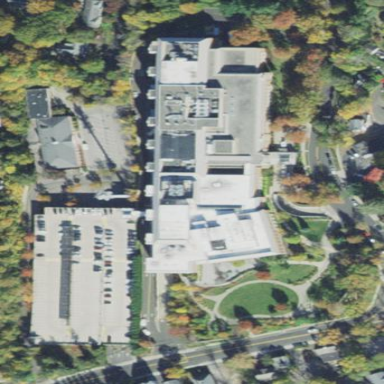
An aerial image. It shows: Hospital.